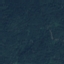
Land use / land cover class: Forest